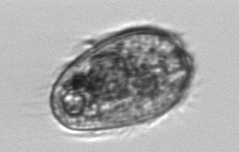
Label: Pleuronema